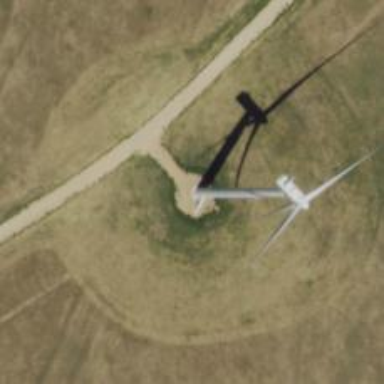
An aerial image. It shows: Wind generator powered by Vestas horizontal axis wind turbine.